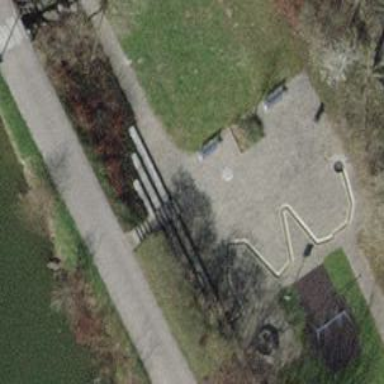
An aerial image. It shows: Playground with swings.